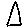
Label: triangle